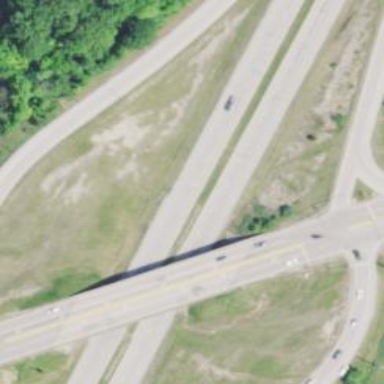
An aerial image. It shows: Primary highway bridge with asphalt surface.